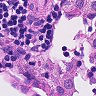
Metastatic tissue present: no